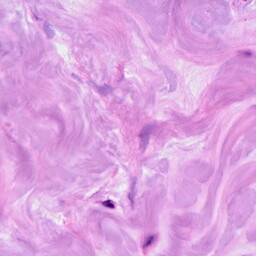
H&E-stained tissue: Breast